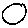
Label: circle